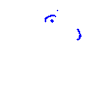
Particle: kaon